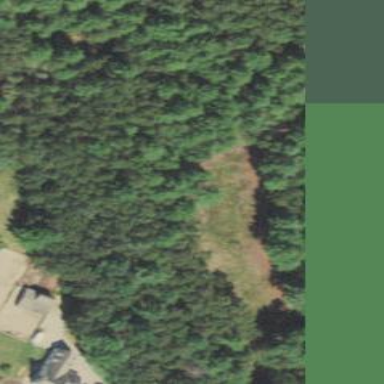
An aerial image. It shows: Needle-leaved woodland.